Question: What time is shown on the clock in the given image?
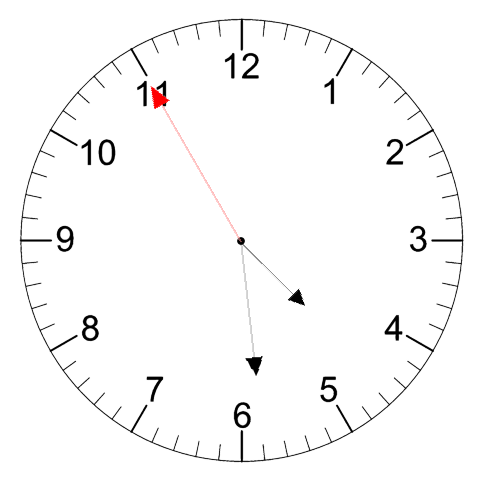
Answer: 04:28:55